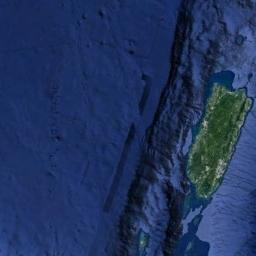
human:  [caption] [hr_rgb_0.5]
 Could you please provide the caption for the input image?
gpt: There are many islands of different sizes .

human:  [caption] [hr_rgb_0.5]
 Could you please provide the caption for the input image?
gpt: The island has dense vegetation and some ups and downs are on the ocean floor .

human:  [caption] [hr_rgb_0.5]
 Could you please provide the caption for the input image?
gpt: An almost rectangular green island surrounded by blue sea water .

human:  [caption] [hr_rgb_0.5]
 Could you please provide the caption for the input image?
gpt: There are many trees on the island .

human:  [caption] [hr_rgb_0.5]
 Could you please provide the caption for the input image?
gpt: The green island is on a blue sea .